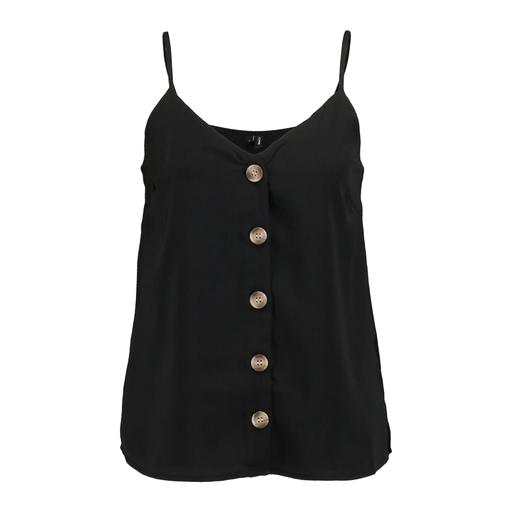
black button vest, black buttoned vest, black nly half button shirt, white background